Question: ## Scenario
---

According to my existing scenario as shown in the above table there could exists combination groups with respect to individual . In the above picture it can be seen that the following relationships are true with and
1. A => A_B_C
2. B => B_A_E
3. C =>
4. D => D_B_C_E
5. E => D_E_A
## Requirement + Initial Solution
---
It is required that the s should be split with the delimiter '_' in a single line query.
I was able to find a solution by using a user defined function as follows
-
'''
ALTER FUNCTION E1.fnSplit (@sInputList udtStringMax, @sDelimiter udtStringMax = '_')
RETURNS @List TABLE (item udtStringMax,CNT INT IDENTITY(1,1))
BEGIN
DECLARE @sItem udtStringMax
WHILE CHARINDEX(@sDelimiter,@sInputList,0) <> 0
BEGIN
SELECT
@sItem=SUBSTRING(@sInputList,1,CHARINDEX(@sDelimiter,@sInputList,0)-1),
@sInputList=SUBSTRING(@sInputList,CHARINDEX(@sDelimiter,@sInputList,0)+LEN(@sDelimiter),LEN(@sInputList))
IF LEN(@sItem) > 0
INSERT INTO @List SELECT @sItem
END
IF LEN(@sInputList) > 0
INSERT INTO @List SELECT @sInputList -- Put the last item in
RETURN
END
'''
-
'''
SELECT * FROM E1.E_STProcedure WHERE STProcedureID IN
(SELECT item FROM E1.fnSplit((SELECT GroupID FROM E1.E_STProcedure WHERE STProcedureID='||OWNER||'),'_'))
'''
where '||OWNER||' is the individual and is the schema of the DB that I had
## Limitations
---
Since the system was implemented in an <URL> environment each query was schema dependant and had more than 100 schemas, the above code would only work for schema.
I came to a conclusion that maybe there exists a workaround to split a string (with delimiter) using a single line query in SQL without the usage of user defined function, because the only other option is to replace and execute the query for each schema with its token.
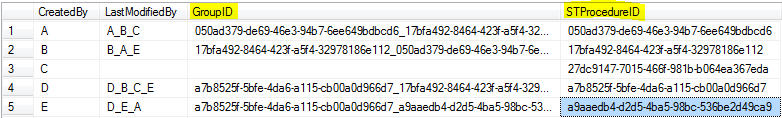
Answer: I was able to formulate the following solution with the help of my colleague
'''
SELECT * FROM E1.E_STProcedure WHERE STProcedureID IN
(SELECT ST2.STProcedureID FROM E1.E_STProcedure ST1
JOIN E1.E_STProcedure ST2 ON ST1.GroupID LIKE '%'+ST2.STProcedureID+'%'
WHERE ST1.STProcedureID ='||OWNER||')
'''

---
# Explanation
## WHERE clause
What happens here is that the 'WHERE' clause will definitely cut down the result to a single record from 'ST1' relative to the respective 'GUID' '||OWNER||'
Lets simplify with the following example
'''
WHERE ST1.STProcedureID ='17bfa492-8464-423f-a5f4-32978186e112'
'''

## JOIN clause
The 'JOIN' statement brings out the juice, The single entry from 'ST1.GroupID' is checked for its containing sub-string from 'ST2.STProcedureID' as shown below
'''
E1.E_STProcedure ST1
JOIN
E1.E_STProcedure ST2
ON
ST1.GroupID LIKE '%'+ST2.STProcedureID+'%'
'''

---
I hope the code is pretty readable for you all.